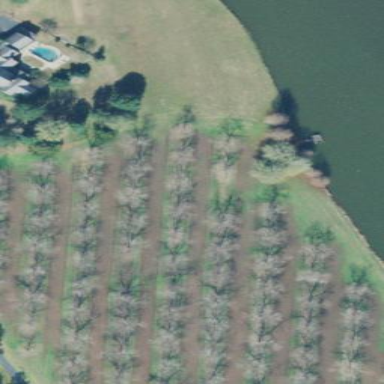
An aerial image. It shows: Orchard.